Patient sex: F
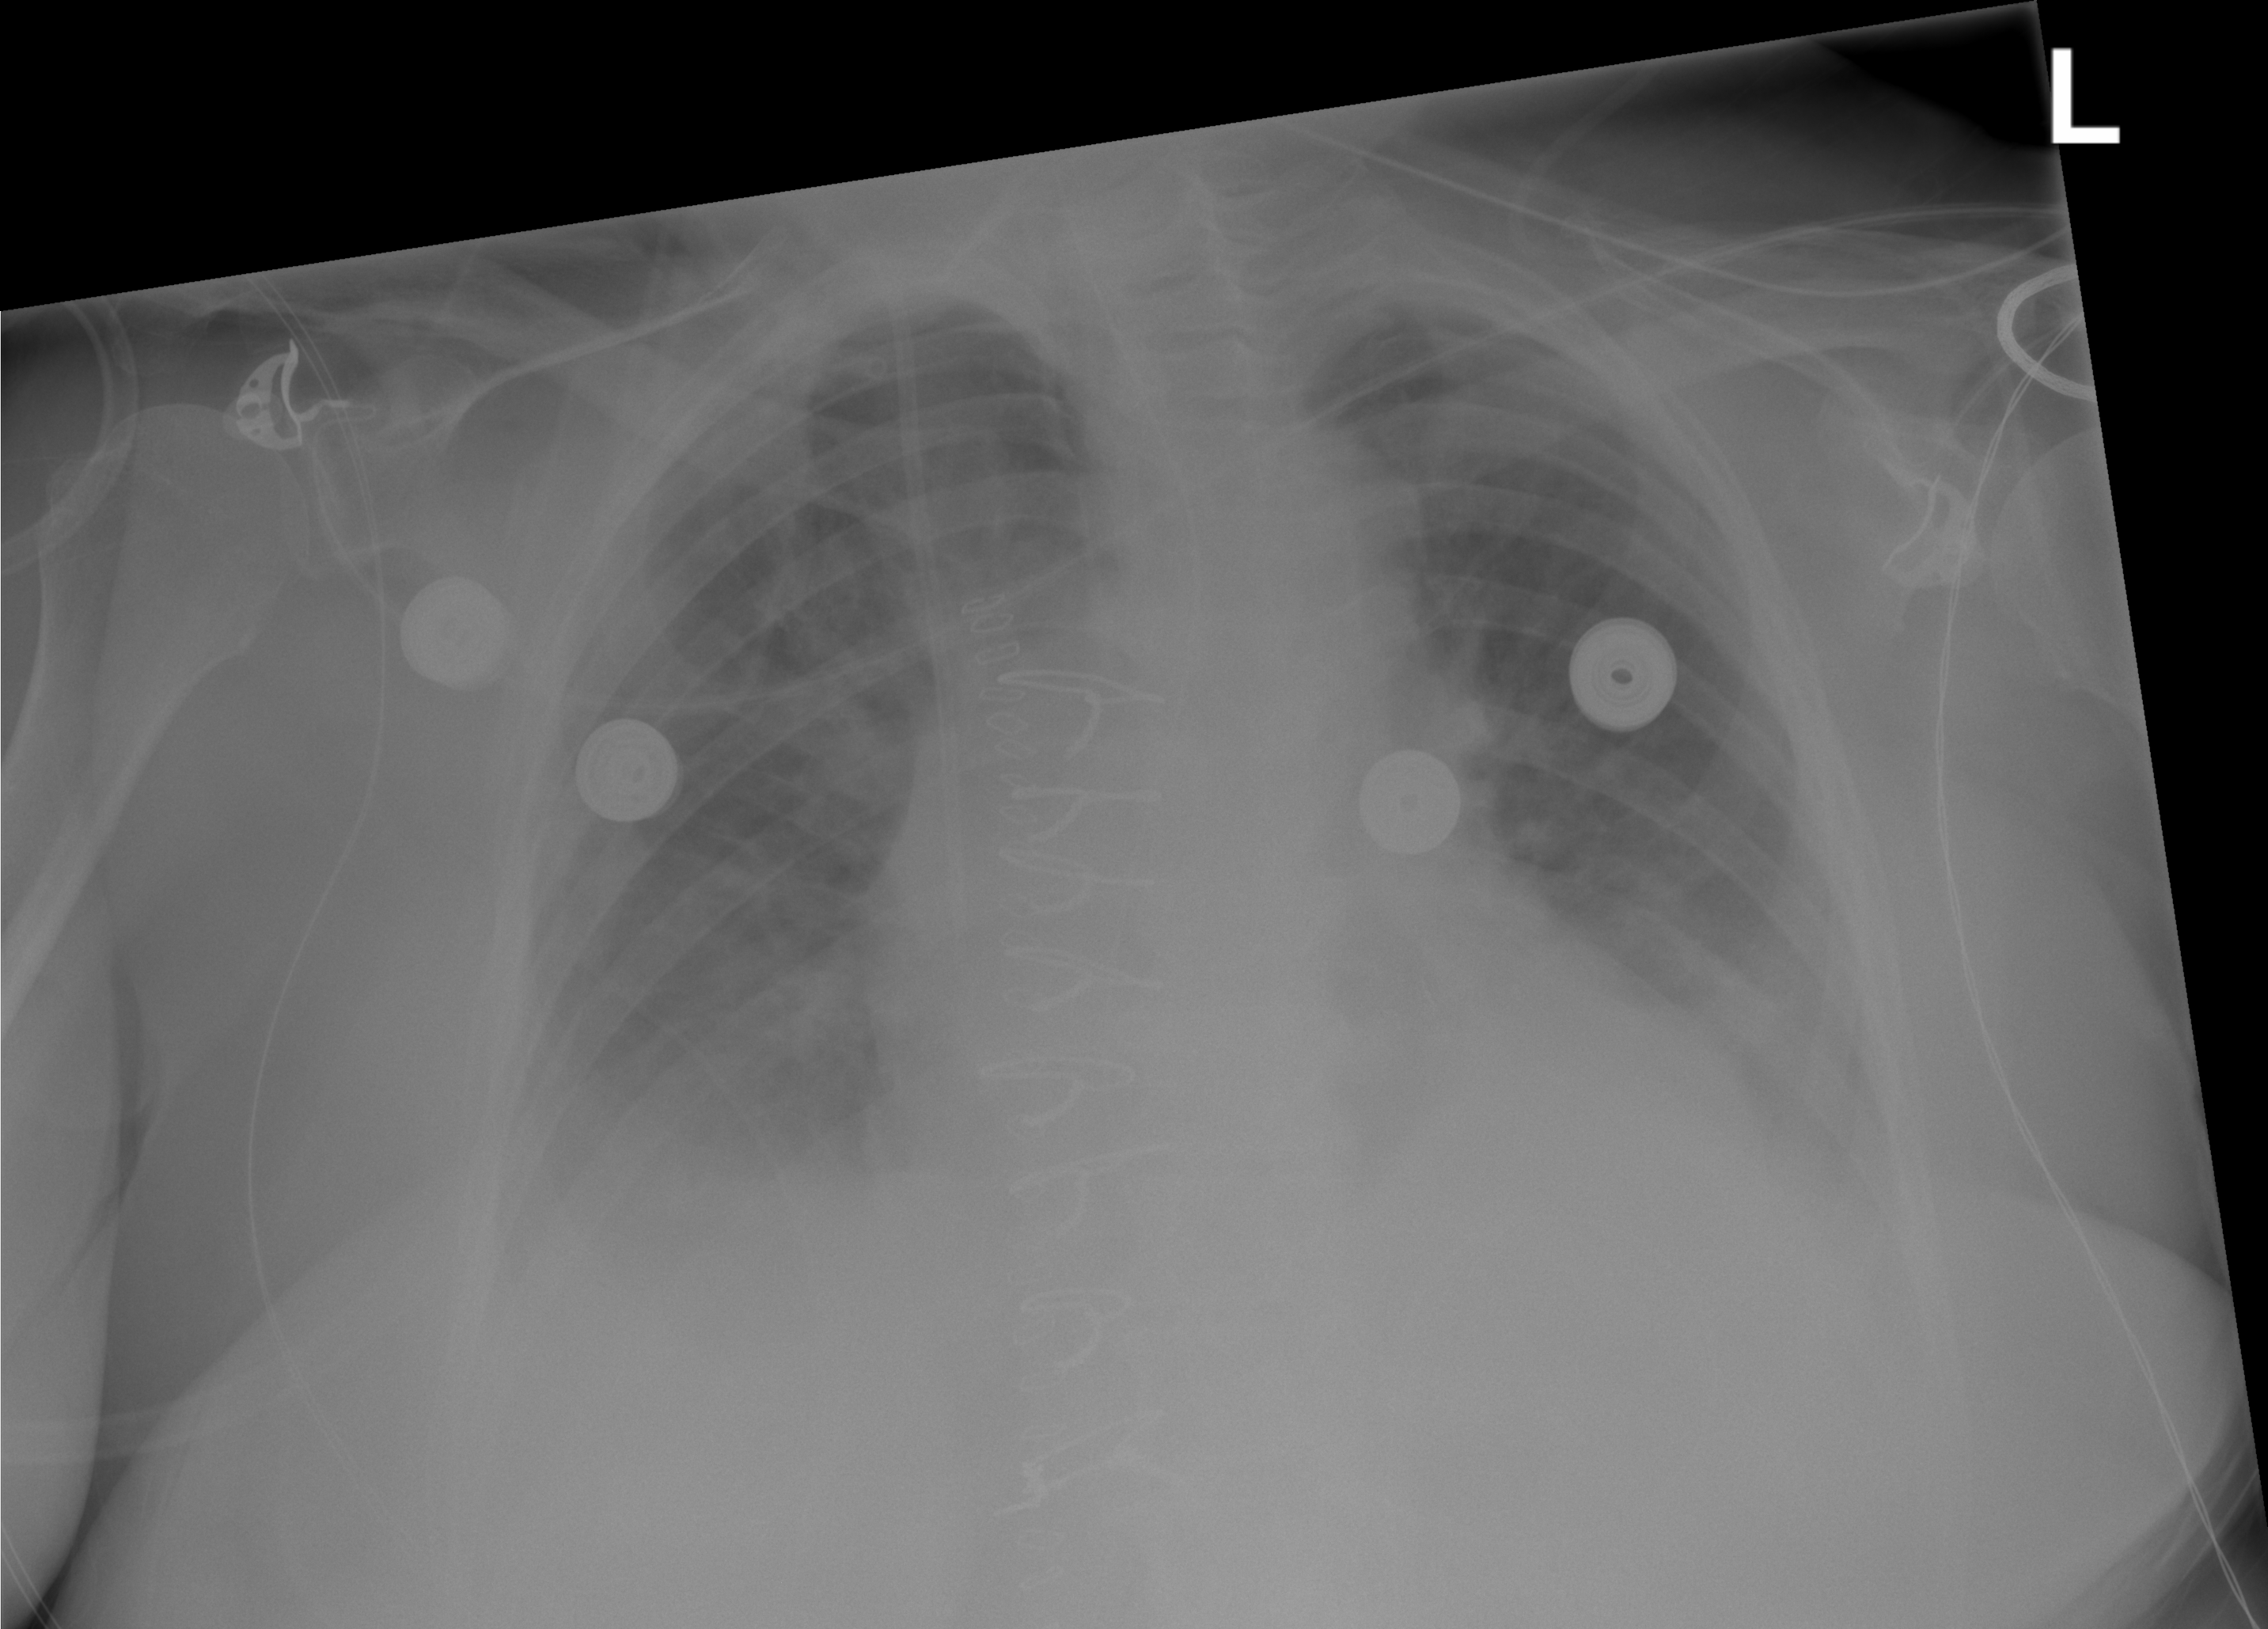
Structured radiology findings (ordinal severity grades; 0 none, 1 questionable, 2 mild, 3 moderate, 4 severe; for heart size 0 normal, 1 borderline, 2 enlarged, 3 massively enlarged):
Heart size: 1
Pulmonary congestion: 2
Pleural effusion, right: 2
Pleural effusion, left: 2
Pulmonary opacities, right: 2
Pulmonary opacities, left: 2
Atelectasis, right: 2
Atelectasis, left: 2